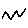
Label: zigzag